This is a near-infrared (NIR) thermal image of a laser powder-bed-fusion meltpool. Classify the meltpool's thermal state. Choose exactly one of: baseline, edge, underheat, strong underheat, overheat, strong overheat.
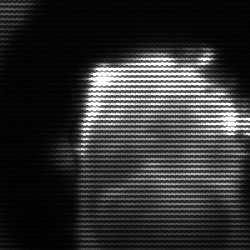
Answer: baseline